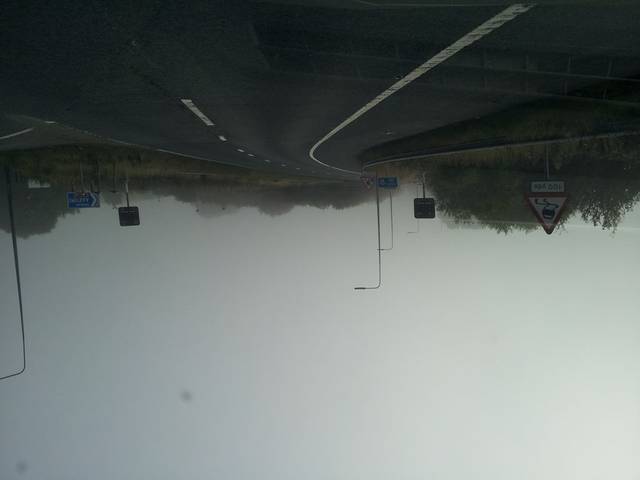
Region: United Kingdom
Coordinates: 53.586, -2.156